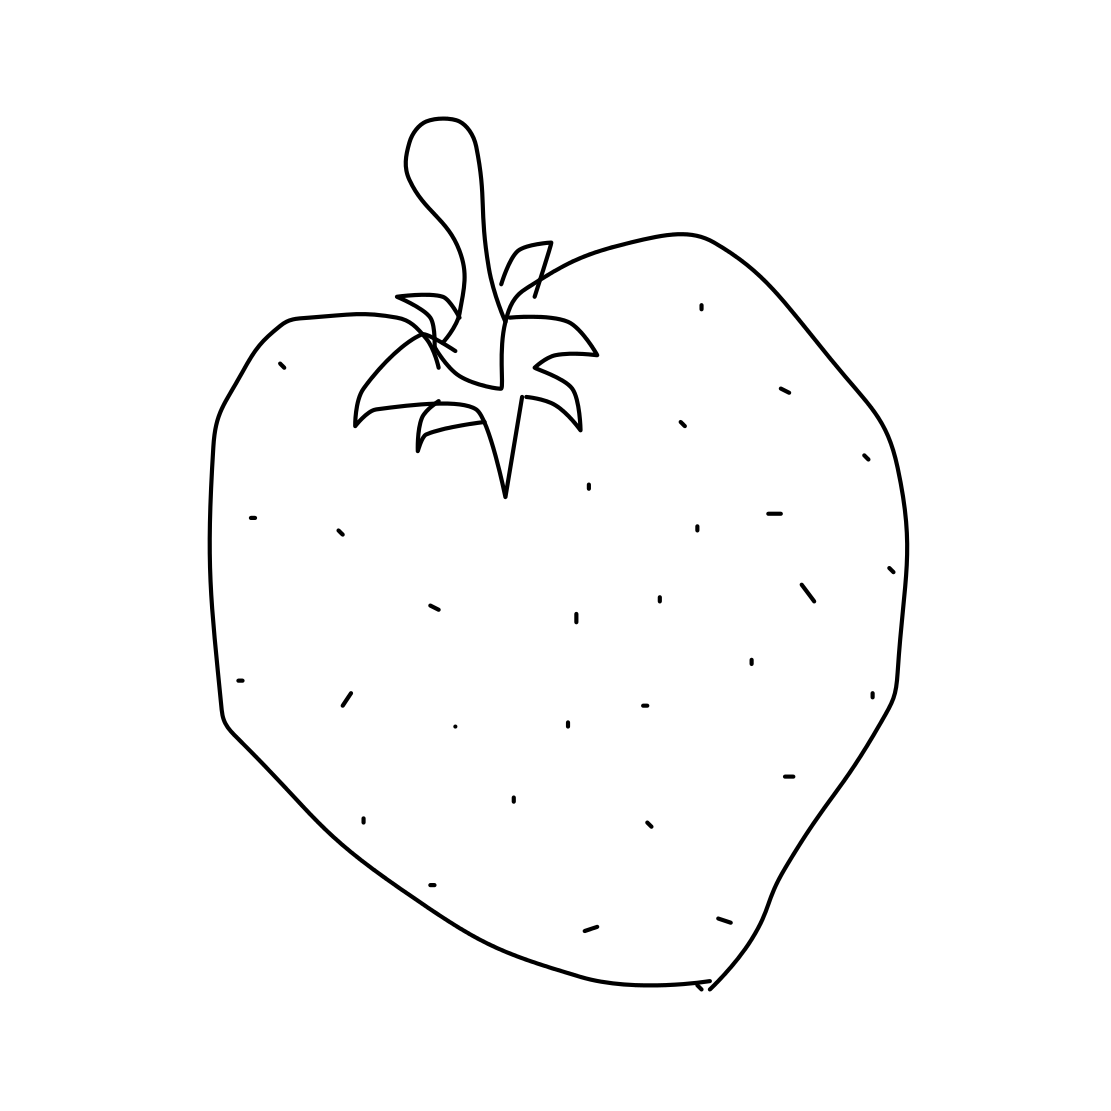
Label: strawberry